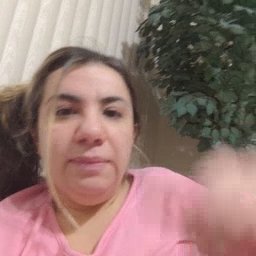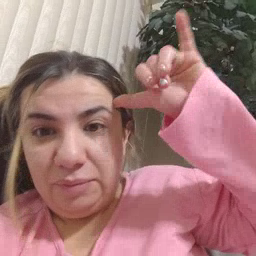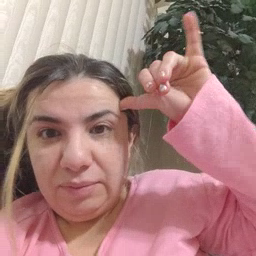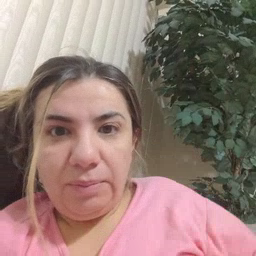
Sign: cow